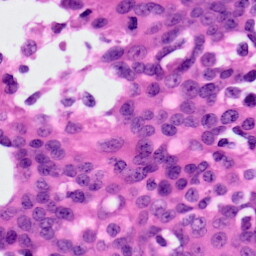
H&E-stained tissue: Ovarian